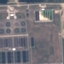
Land use / land cover class: Industrial